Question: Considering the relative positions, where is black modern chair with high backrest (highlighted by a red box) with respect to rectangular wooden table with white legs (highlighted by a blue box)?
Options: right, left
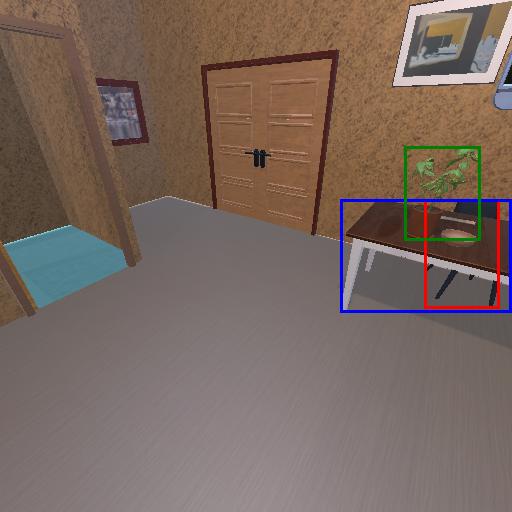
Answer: right